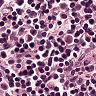
Metastatic tissue present: no